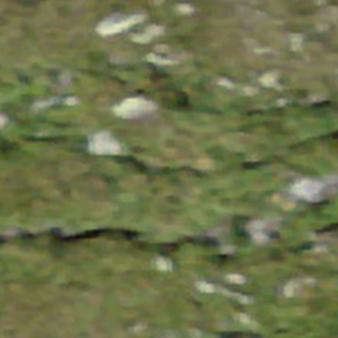
Label: other